【题型】填空题　【知识点】平面几何　【难度】easy
如图, $l_1 // l_2 // l_3$, $AD = 4$, $DF = 3$, $BE = 10$, 那么 $BC = $\_\_\_\_\_\_。

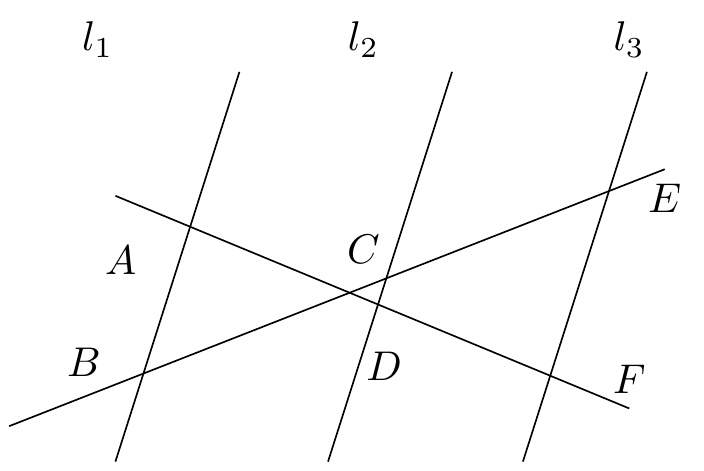
【解答】
解：$\because l_1 // l_2 // l_3$, $AD = 4$, $DF = 3$,

$\therefore \frac{AD}{DF} = \frac{BC}{CE} = \frac{4}{3}$, 即：$CE = \frac{3}{4} BC$,

$\because BE = 10$, 且 $BE = BC + CE$,

$\therefore BC + \frac{3}{4} BC = 10$,

可得：$BC = \frac{40}{7}$,

故答案为：$\frac{40}{7}$。